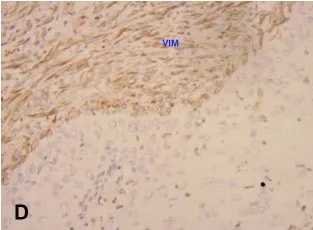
Histological finding at original magnification x20. (3). Indicates that both CK and vimentin are positive, suggesting bidirectional tumor differentiation.
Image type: pathology (immunostaining)